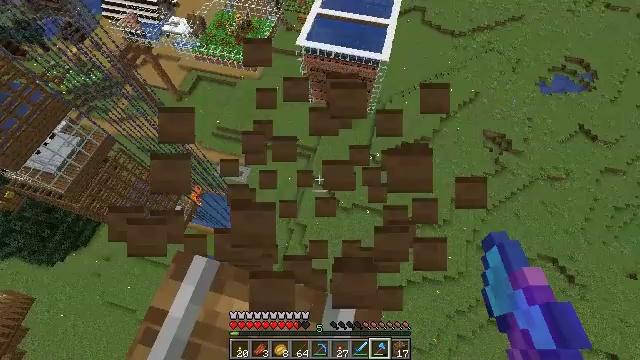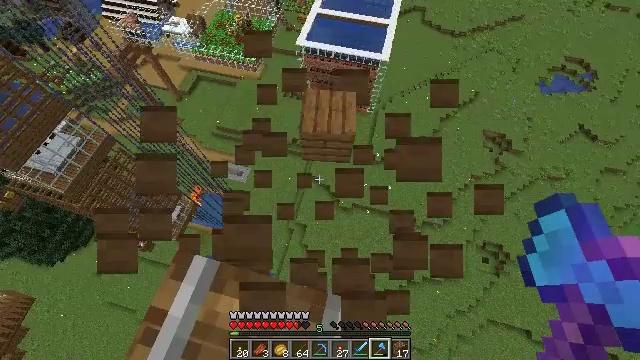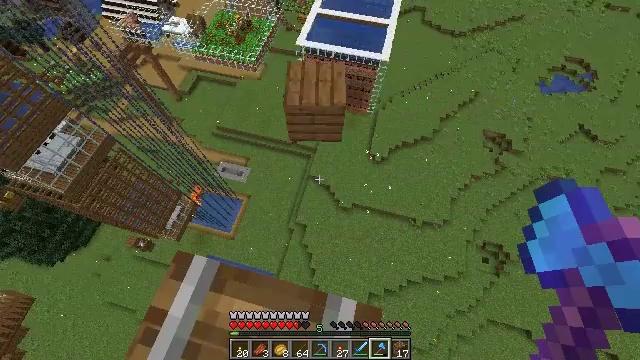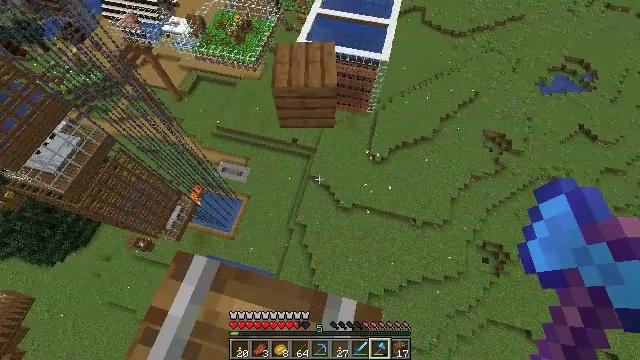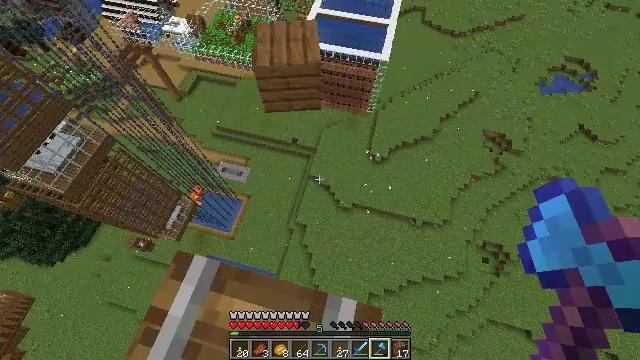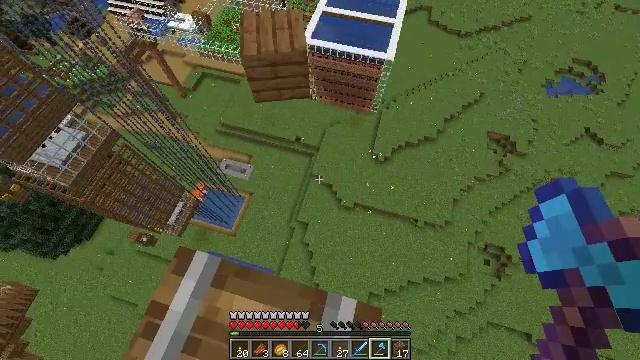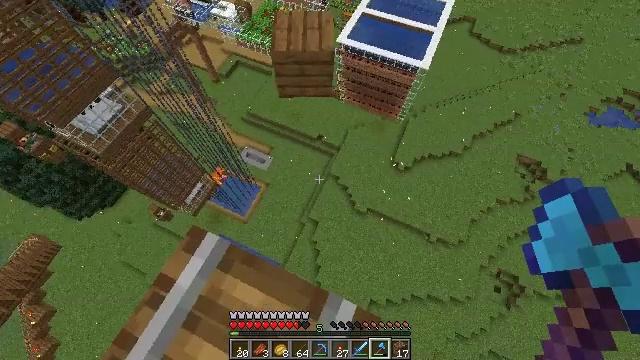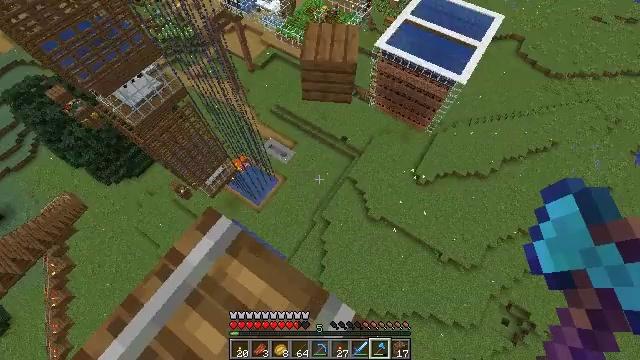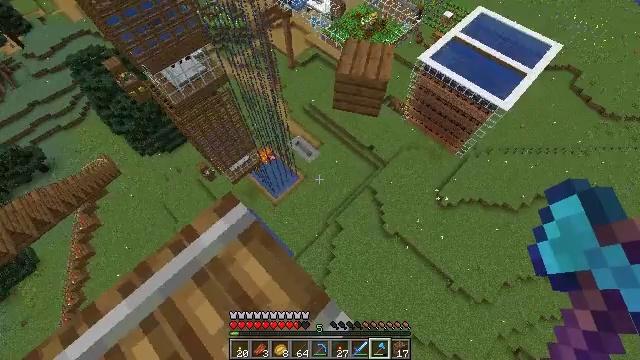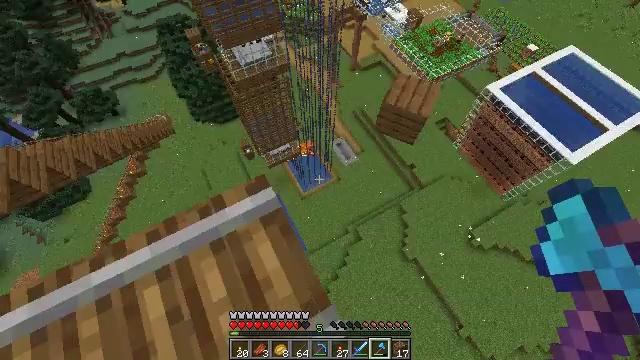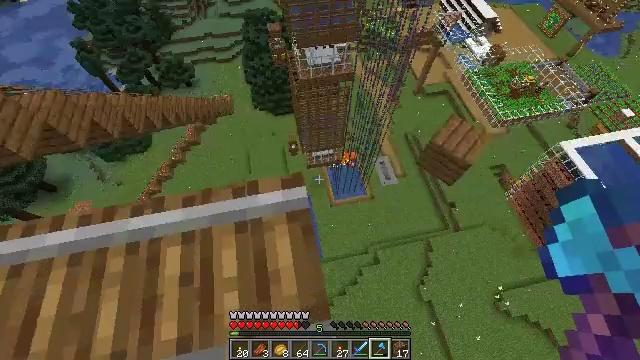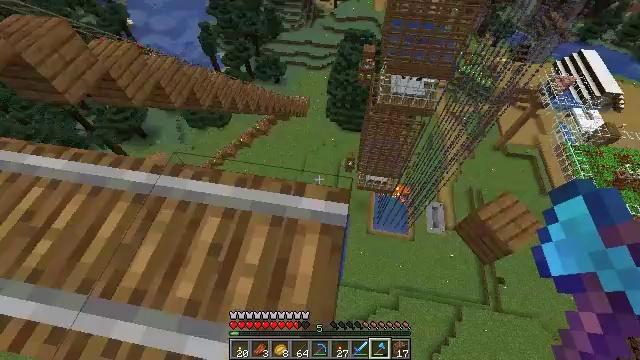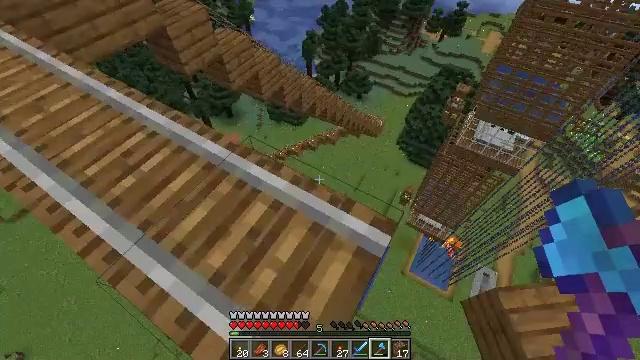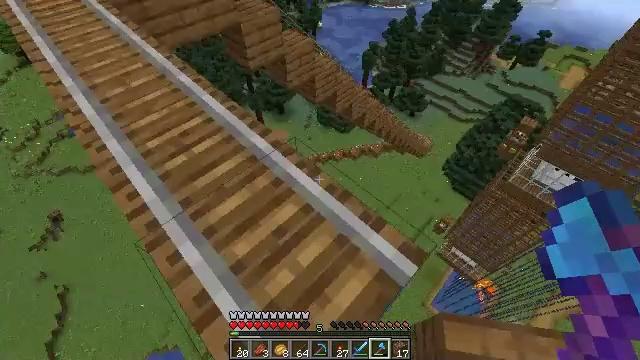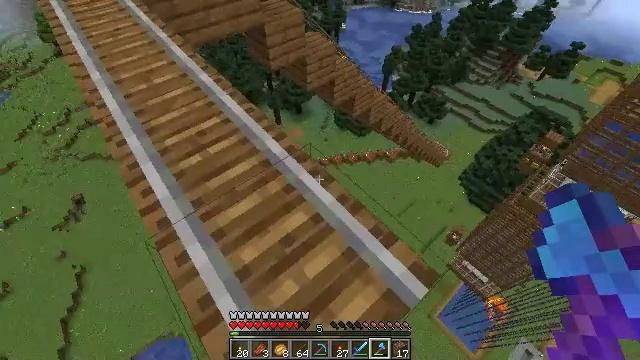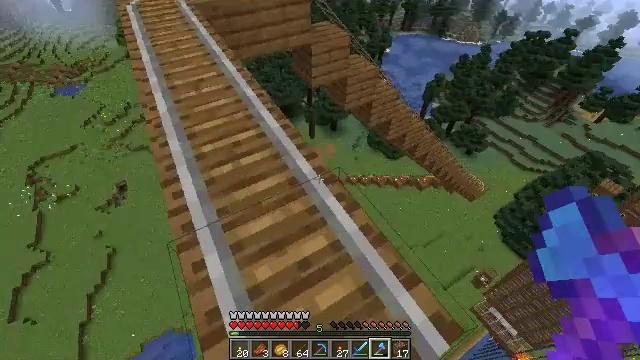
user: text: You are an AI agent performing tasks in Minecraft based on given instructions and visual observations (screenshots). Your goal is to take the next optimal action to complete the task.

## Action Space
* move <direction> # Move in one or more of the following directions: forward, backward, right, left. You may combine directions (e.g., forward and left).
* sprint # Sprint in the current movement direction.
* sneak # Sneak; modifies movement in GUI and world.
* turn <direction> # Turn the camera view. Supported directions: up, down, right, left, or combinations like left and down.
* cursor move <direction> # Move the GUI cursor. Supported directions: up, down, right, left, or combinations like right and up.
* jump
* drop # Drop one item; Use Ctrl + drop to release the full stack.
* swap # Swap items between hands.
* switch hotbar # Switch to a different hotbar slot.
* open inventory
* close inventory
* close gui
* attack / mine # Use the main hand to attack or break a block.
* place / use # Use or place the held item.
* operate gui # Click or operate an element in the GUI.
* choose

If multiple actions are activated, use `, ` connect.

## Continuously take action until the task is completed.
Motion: motion action
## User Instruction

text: Attack the redstone torch to break it.
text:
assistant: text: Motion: sneak, attack / mine
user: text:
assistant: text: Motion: sneak, attack / mine
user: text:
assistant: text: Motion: sneak, attack / mine
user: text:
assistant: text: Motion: sneak, attack / mine
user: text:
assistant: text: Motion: sneak, turn left
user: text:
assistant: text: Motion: sneak, turn left
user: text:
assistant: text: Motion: sneak, turn left
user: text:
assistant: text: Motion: sneak, turn left
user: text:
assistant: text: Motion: sneak, turn left
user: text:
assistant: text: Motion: sneak, turn left and up
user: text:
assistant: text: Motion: sneak, turn left and up
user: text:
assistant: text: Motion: sneak, turn left and up
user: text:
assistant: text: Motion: move forward, sneak, turn left and up
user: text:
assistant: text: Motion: move forward, sneak, turn left
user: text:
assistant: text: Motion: move forward, sneak, turn left and up
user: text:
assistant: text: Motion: move forward, sneak, turn left and up
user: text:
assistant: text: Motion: move forward, sneak, turn left and up
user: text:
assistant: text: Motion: move forward, turn left and up
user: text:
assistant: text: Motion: move forward, turn left
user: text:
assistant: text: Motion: move forward
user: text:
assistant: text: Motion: move forward, turn left
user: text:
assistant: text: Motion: move forward, turn left
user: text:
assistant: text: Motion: move forward, turn left
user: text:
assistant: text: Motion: move forward
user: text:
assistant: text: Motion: move forward
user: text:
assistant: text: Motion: move forward, sprint
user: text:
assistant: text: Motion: move forward, sprint
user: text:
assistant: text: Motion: move forward, sprint
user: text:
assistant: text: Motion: move forward, sprint
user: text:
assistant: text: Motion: move forward